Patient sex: M
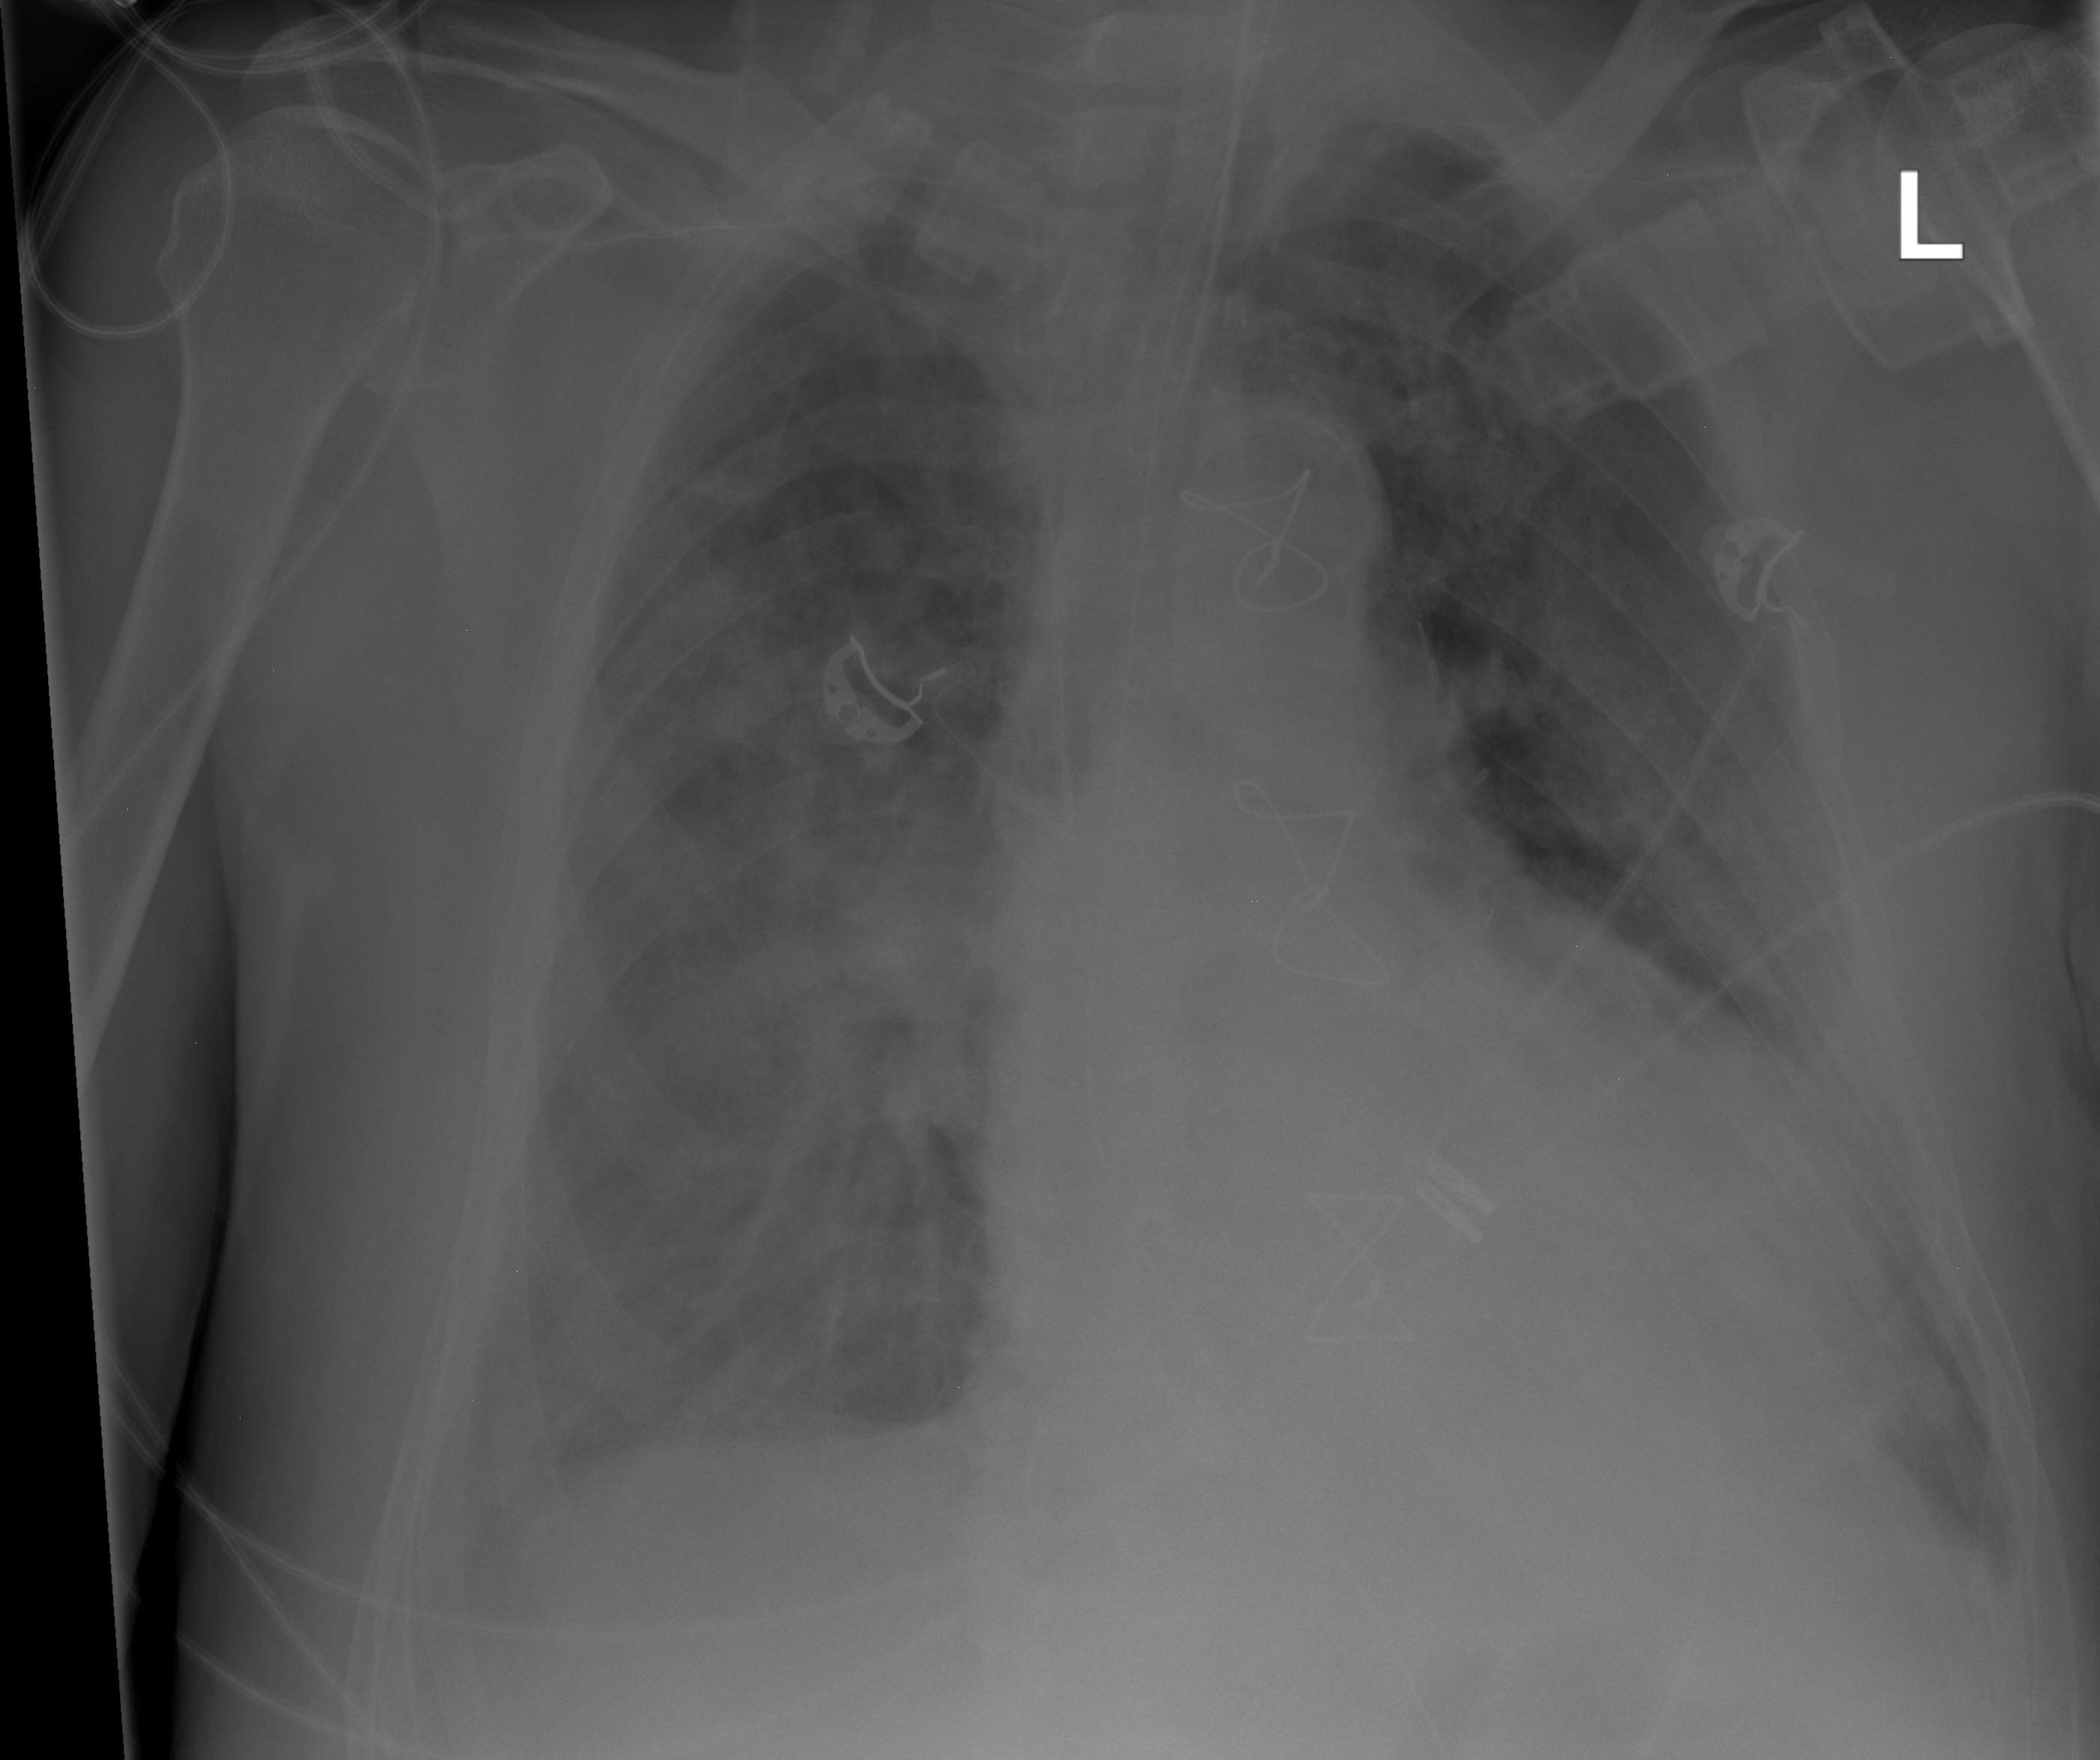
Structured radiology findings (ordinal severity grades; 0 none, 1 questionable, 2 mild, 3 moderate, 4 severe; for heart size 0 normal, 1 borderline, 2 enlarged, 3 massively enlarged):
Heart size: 1
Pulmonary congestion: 2
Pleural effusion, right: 1
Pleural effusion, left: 2
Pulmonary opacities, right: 3
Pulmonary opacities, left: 1
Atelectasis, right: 1
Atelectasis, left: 2